Question: I'm using jQGrid with grouping. Each group header will have one of three possibilites: 'Pending', 'Duplicate', 'Not Duplicate'.
Based on that text, I want to change the background color of my grouping header. I'm already using the 'rowattr' property of jQGrid to change the background color of my grid rows, but I can't figure out how to change the grouping header color.
Here is my implementation of 'rowattr', which I believe be similar to the grouping header background color:
'''
gridview: true,
rowattr: function (rd) {
alert(rd.duplicateStatusName);
if (rd.duplicateStatusName === "Pending Review") {
return { "class": "css_trStatusBackground_pending" };
}
else if (rd.duplicateStatusName === "Duplicate") {
return { "class": "css_trStatusBackground_dup" };
}
else if (rd.duplicateStatusName === "Not a duplicate") {
return { "class": "css_trStatusBackground_notdup" };
}
},
'''
Here is a screenshot of my current grid:

I want that dark gray header color to be a different color (similar to my row color) based on that text in the header.
Is this possible?
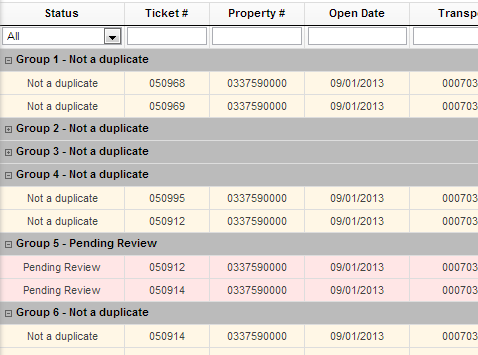
Answer: Current implementation of 'groupingRender' don't allow to use some kind of 'rowattr' to style the grouping headers. So You have to iterate over the groups 'groupingView.groups', test the 'value' and add the css class manually inside of 'loadComplete'.
<URL> demonstrates possible implementation of the approach:

The corresponding code could be the following:
'''
grouping: true,
groupingView: {
groupField: ["name"], // column name by which we group
groupColumnShow: [true],
groupCollapse: true
},
rowattr: function (rd) {
switch (rd.name) {
case "test1":
return { "class": "class1" };
case "test2":
return { "class": "class2" };
case "test3":
return { "class": "class3" };
default:
return {};
}
},
loadComplete: function () {
var i, group, cssClass, headerIdPrefix = this.id + "ghead_",
groups = $(this).jqGrid("getGridParam", "groupingView").groups,
l = groups.length;
for (i = 0; i < l; i++) {
group = groups[i];
switch (group.value) {
case "test1":
cssClass = "class1";
break;
case "test2":
cssClass = "class2";
break;
case "test3":
cssClass = "class3";
break;
default:
cssClass = "";
break;
}
// listghead_0_1
if (cssClass !== "") {
$("#" + headerIdPrefix + group.idx + "_" + i).addClass(cssClass);
}
}
}
'''